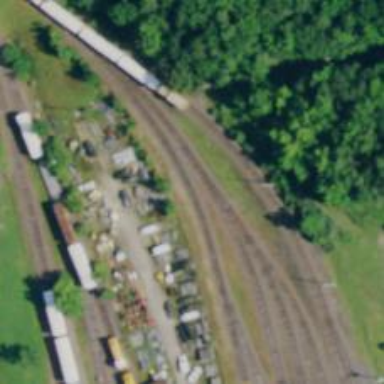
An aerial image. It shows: Railway spur service.